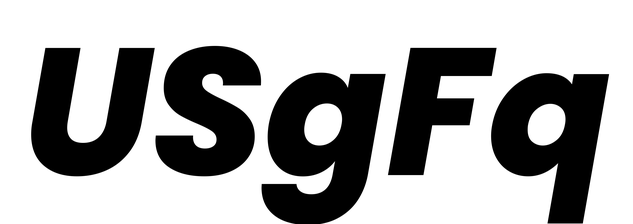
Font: Poppins-ExtraBoldItalic